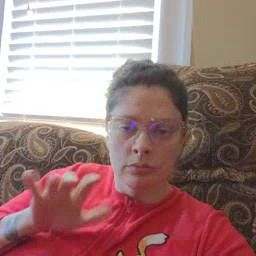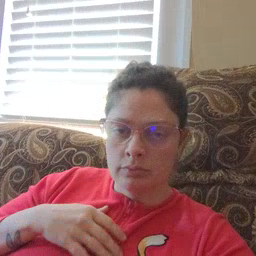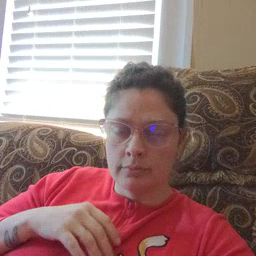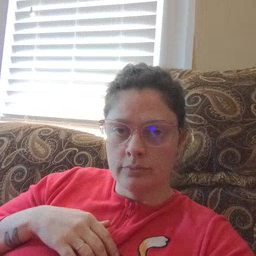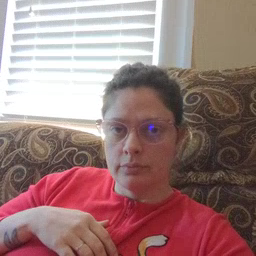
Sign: ear